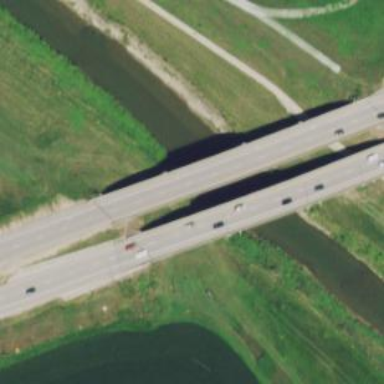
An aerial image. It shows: Bridge over trunk highway with expressway.